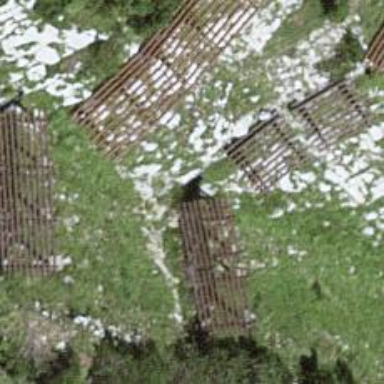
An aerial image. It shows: Structure designed as avalanche protection.